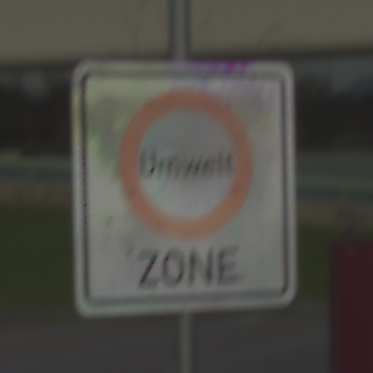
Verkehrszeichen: BeginnUmweltzone
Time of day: MorningAfternoon
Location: Outdoor (Suburban)
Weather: PartlyCloudy
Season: NotSpecified
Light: Natural